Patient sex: M
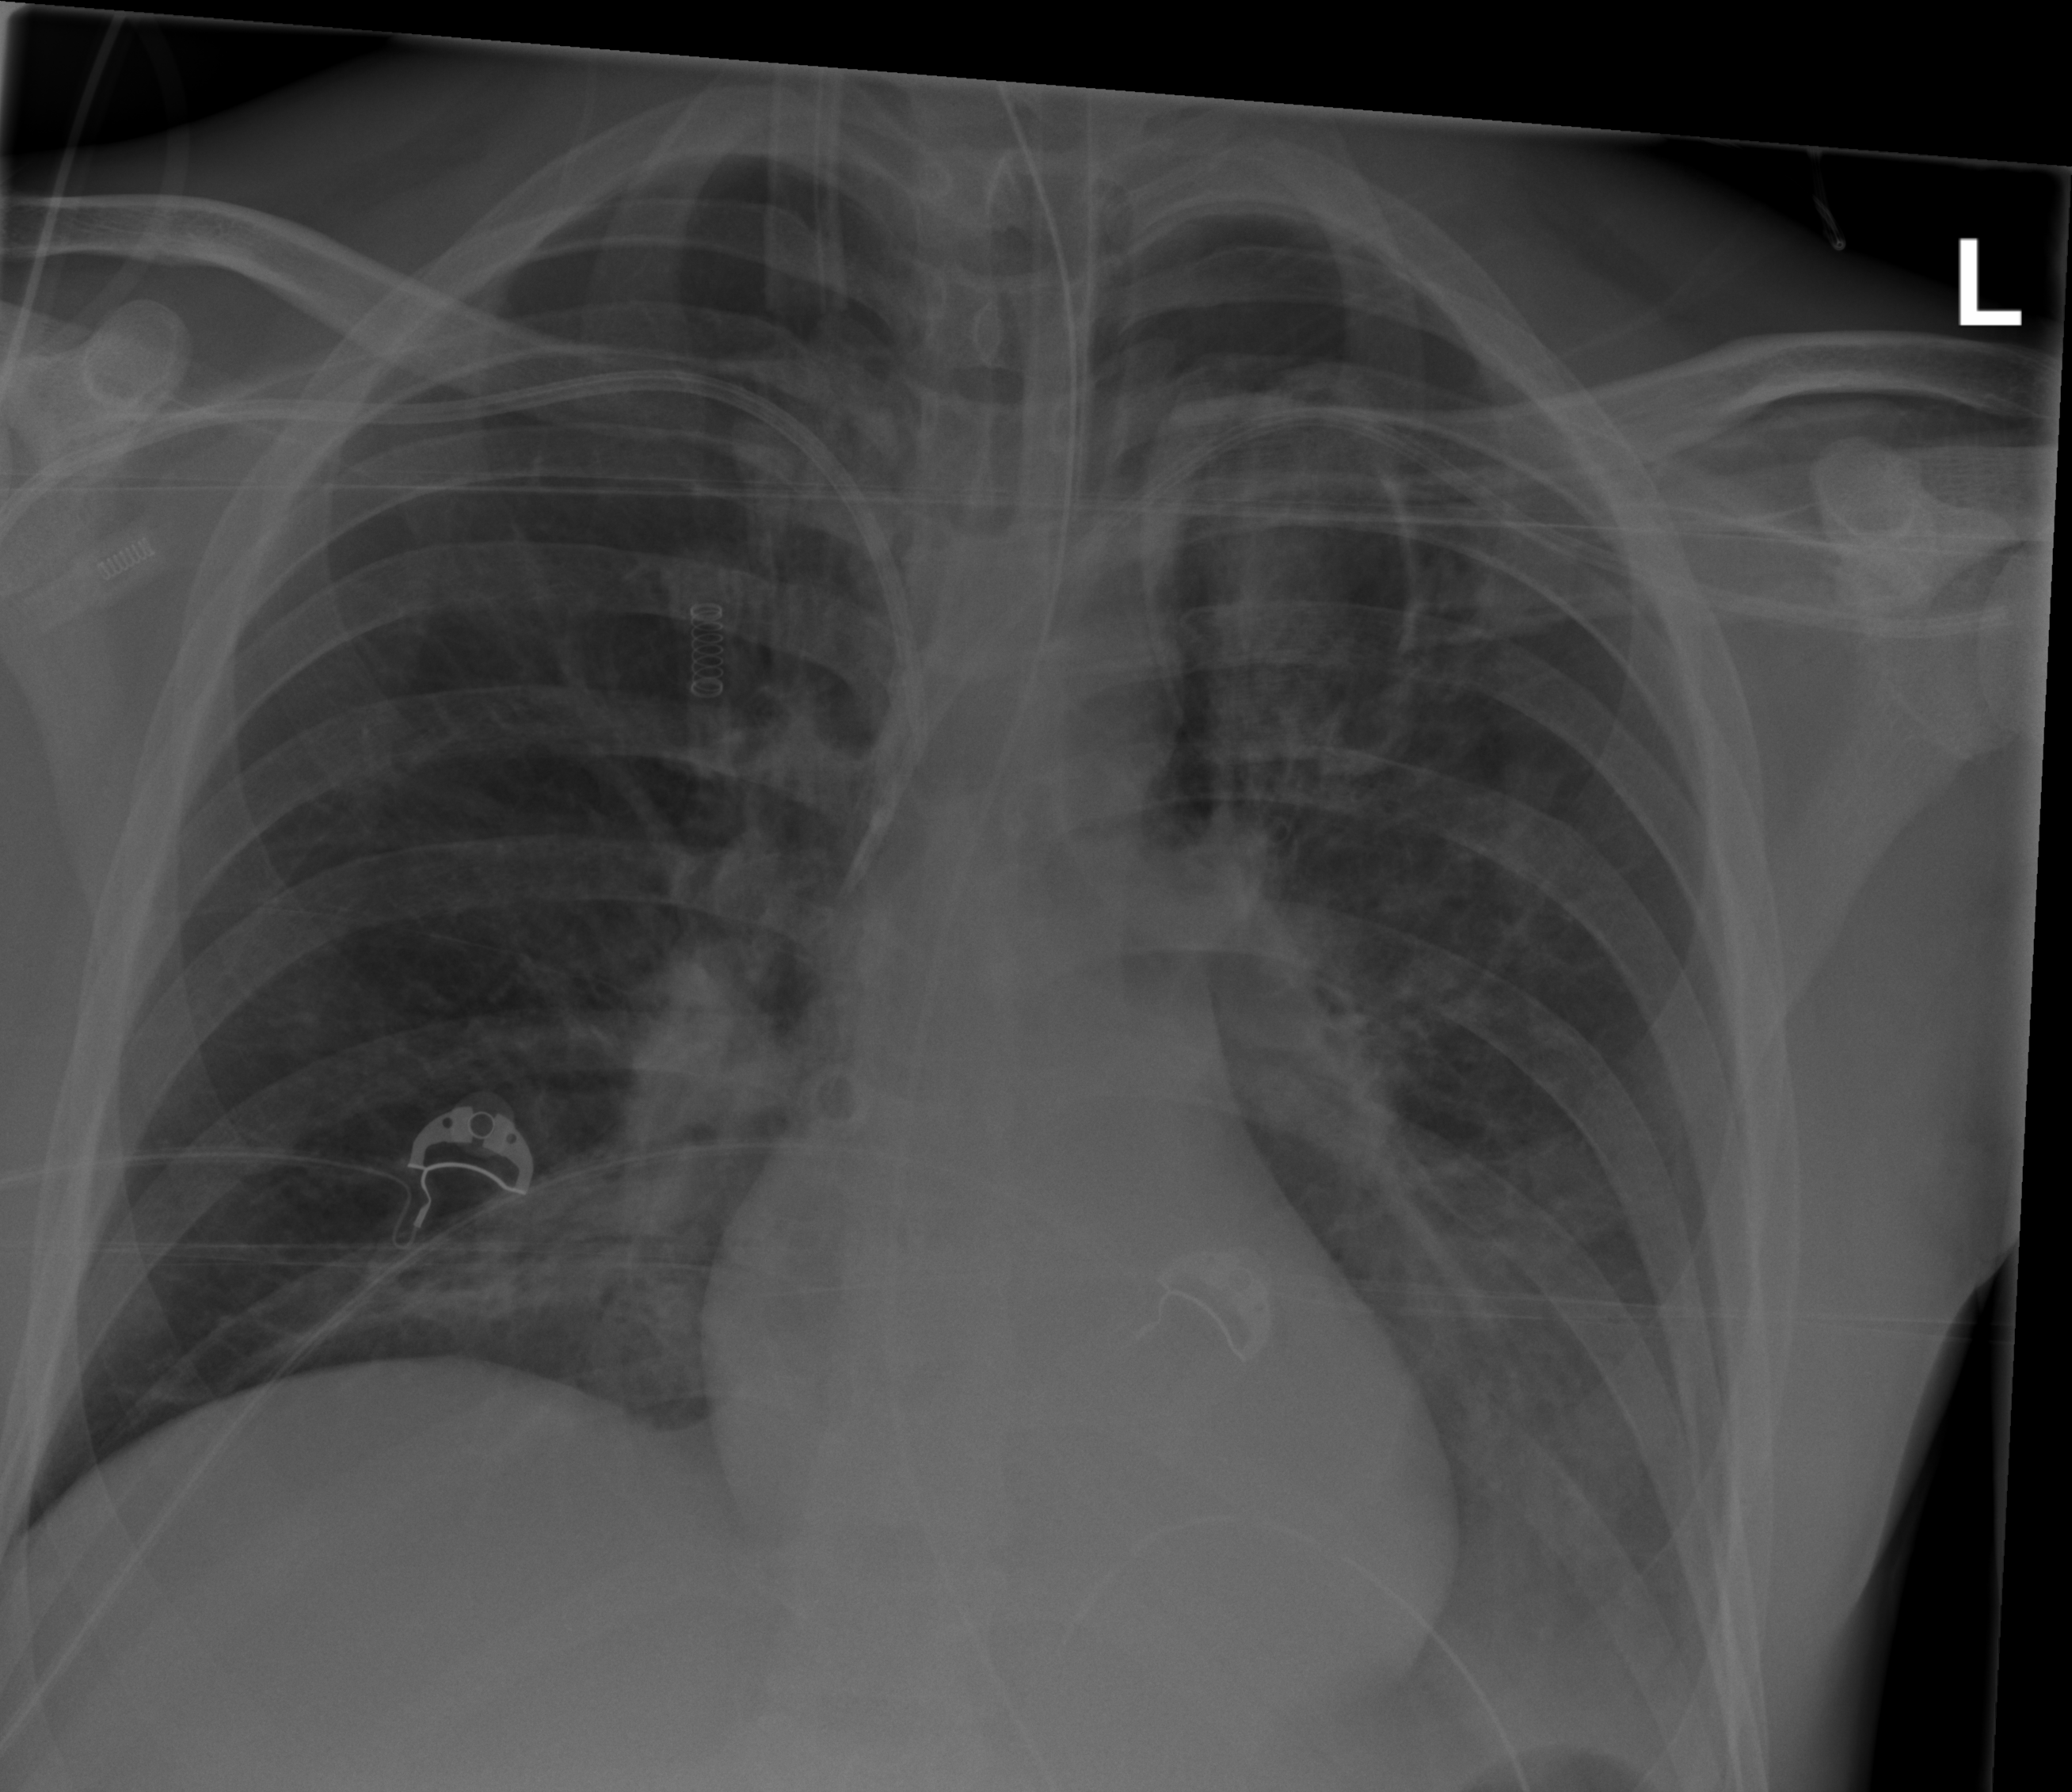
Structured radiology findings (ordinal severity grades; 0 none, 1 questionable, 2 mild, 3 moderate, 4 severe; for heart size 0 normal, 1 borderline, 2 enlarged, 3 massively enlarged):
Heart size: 0
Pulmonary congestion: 0
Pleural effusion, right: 0
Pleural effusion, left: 2
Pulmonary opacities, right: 2
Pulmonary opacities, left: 2
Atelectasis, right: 2
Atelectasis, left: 2